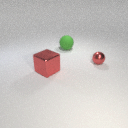
large red metal cube in front of large green rubber sphere